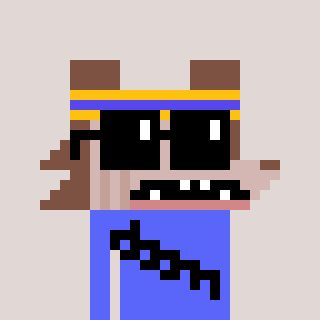
a pixel art character with square black sunglasses, a werewolf-shaped head and a purple-colored body on a warm background